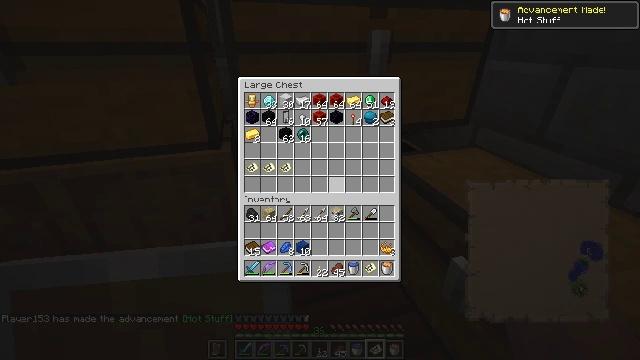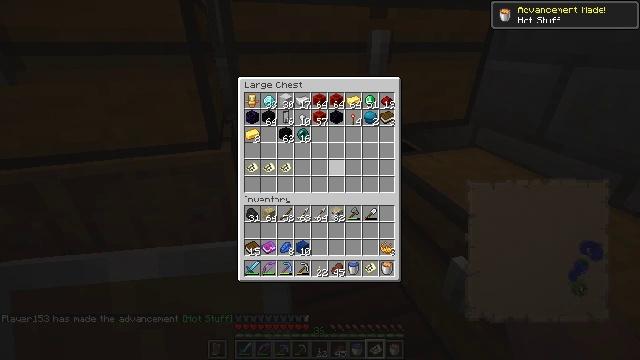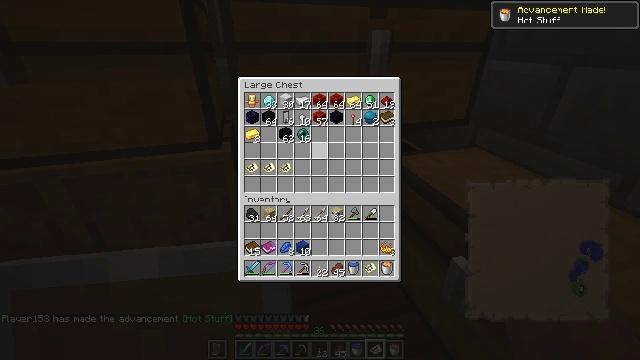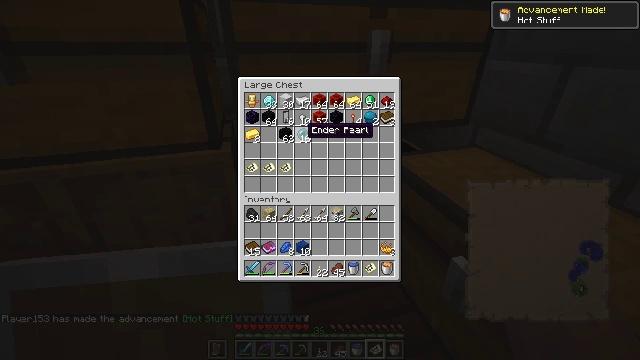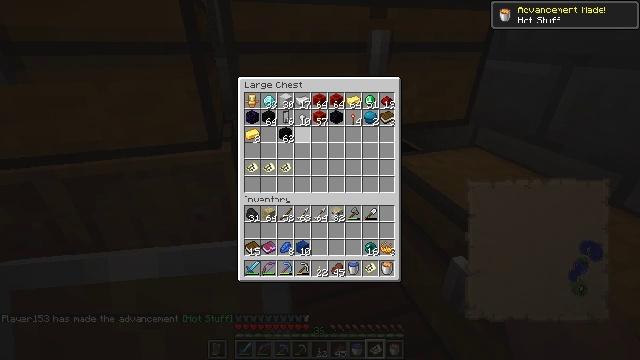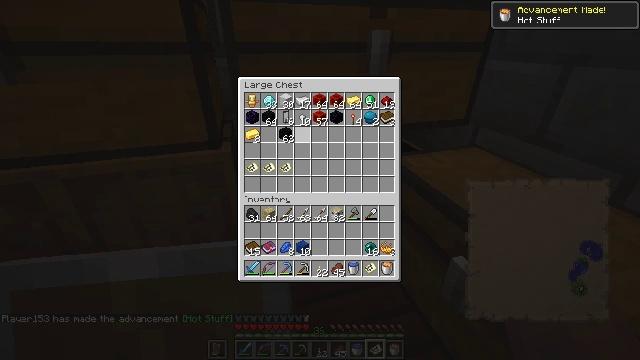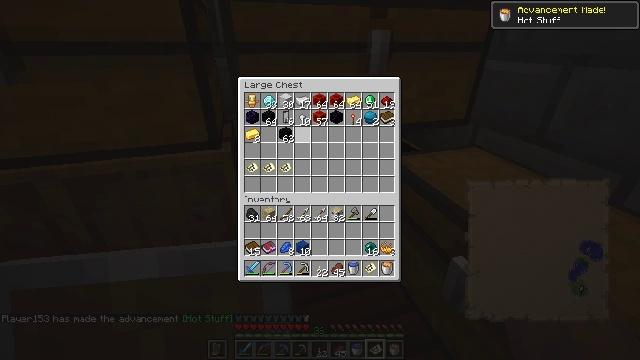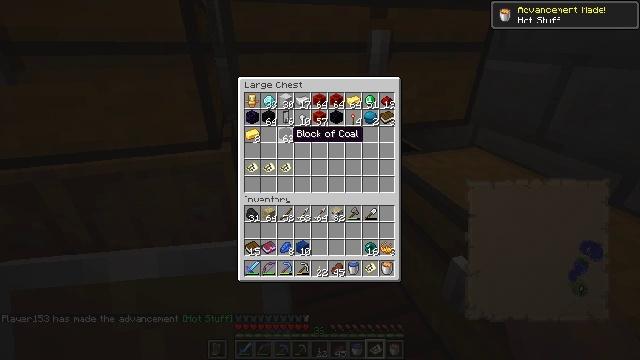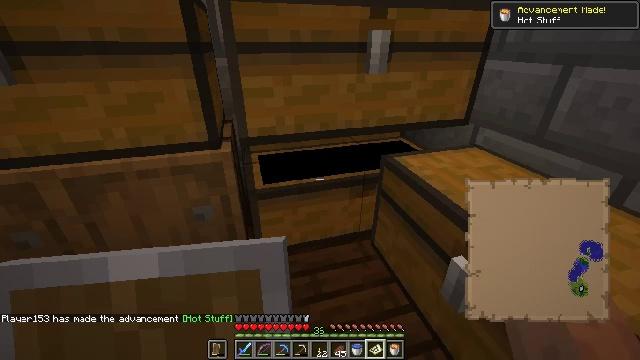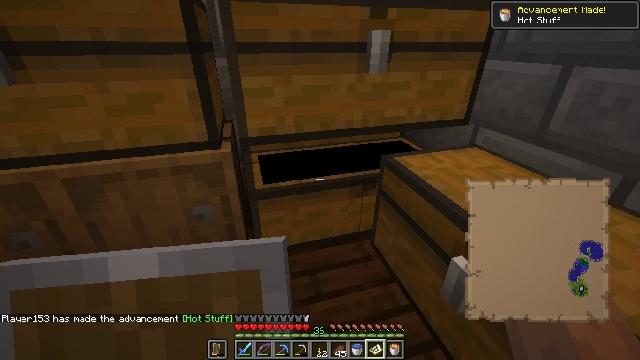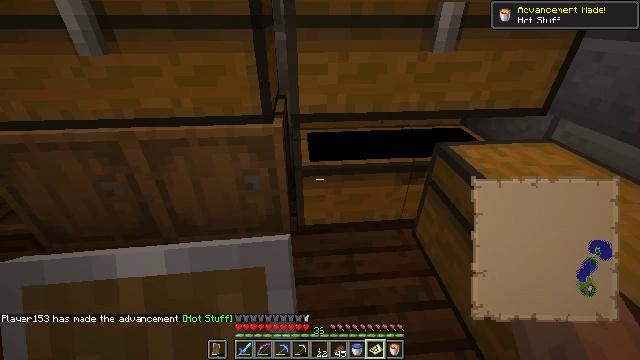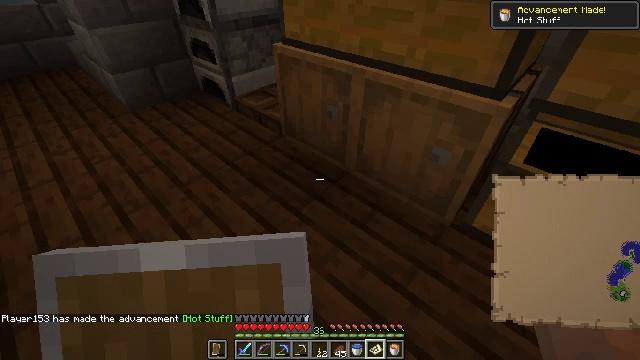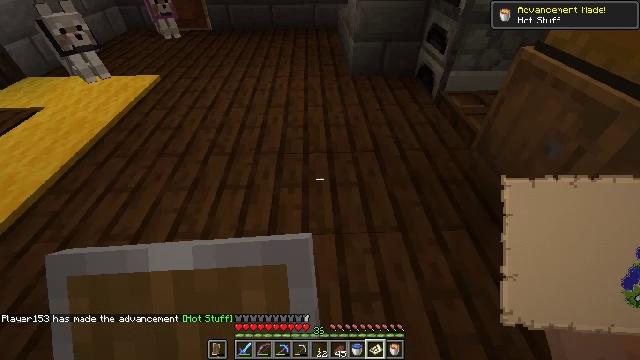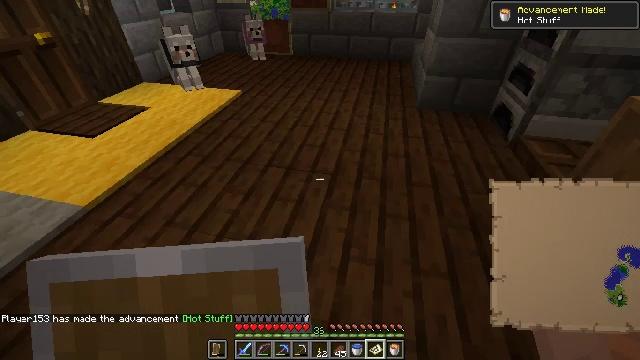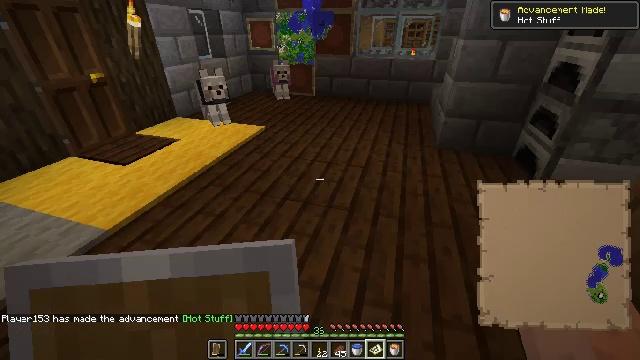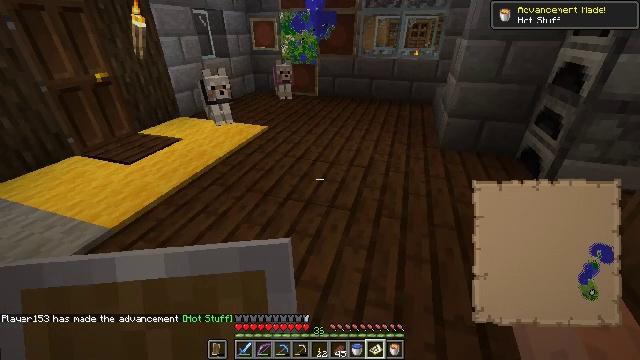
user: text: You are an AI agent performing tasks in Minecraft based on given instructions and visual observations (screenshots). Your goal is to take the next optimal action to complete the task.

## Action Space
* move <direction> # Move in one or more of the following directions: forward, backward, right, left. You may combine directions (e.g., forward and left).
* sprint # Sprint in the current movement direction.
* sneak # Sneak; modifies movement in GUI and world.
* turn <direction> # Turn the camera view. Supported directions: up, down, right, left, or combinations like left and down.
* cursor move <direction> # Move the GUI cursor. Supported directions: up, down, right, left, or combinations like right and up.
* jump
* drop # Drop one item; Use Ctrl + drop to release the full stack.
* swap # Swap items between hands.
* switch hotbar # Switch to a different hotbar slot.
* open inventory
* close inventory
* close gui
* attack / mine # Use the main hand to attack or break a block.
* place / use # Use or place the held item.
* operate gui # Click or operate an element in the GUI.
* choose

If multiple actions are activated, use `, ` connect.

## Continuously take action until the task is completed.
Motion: motion action
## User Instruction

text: To get a cauldron, use the crafting table.
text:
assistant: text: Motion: cursor move right and up
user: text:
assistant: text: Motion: sneak, cursor move left and up
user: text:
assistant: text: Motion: sneak, cursor move left and up
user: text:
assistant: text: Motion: sneak, operate gui
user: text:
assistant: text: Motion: sneak, operate gui
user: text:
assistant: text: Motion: sneak
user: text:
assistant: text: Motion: sneak, cursor move left
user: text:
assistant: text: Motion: no_op
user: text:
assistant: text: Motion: close gui
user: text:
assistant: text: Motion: turn left and down
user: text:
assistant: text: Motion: turn left and down
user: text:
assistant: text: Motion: turn left and down
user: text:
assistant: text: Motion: turn left and up
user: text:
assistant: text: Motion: turn left and up
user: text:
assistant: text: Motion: no_op
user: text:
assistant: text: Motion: move forward
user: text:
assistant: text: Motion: move forward, turn left and up
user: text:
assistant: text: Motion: move forward, turn left and up
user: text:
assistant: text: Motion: move forward, turn left
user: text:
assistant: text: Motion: move forward, turn left and down
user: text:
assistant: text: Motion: move forward
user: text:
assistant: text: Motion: no_op
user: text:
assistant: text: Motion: turn right and up
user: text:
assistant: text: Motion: turn right and up
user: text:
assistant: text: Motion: move left, turn right
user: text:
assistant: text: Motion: move left, turn right
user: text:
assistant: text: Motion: move forward and move left, turn right and down
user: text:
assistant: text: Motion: move forward and move left, turn right
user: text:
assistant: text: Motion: move forward and move left, turn right
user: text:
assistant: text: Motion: move forward and move left